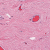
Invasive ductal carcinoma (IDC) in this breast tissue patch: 0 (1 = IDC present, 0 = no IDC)